Chest X-ray:
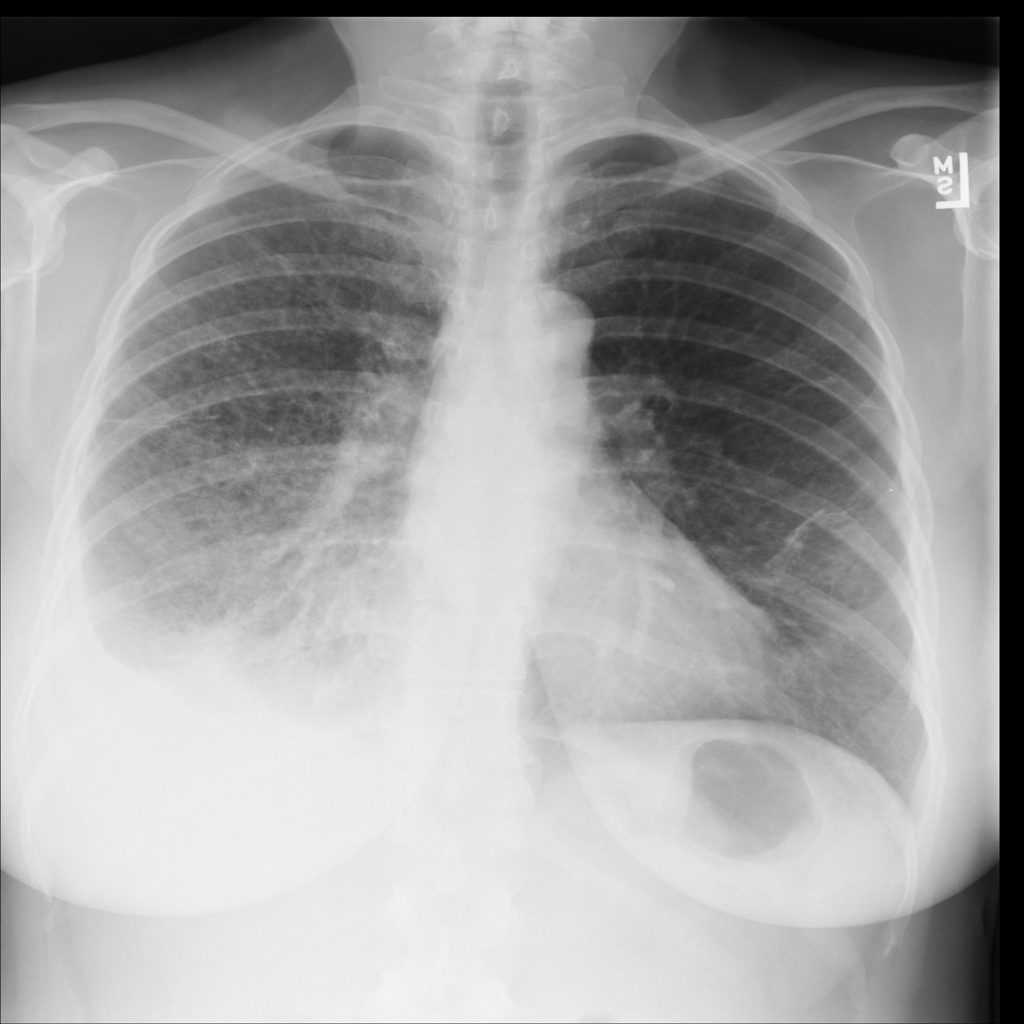
Findings: Fibrosis, Effusion, Consolidation
No abnormal finding: no